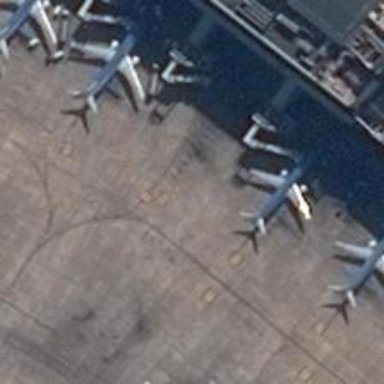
Many airplanes are docked at the gates neatly while one is on the runway to take off .